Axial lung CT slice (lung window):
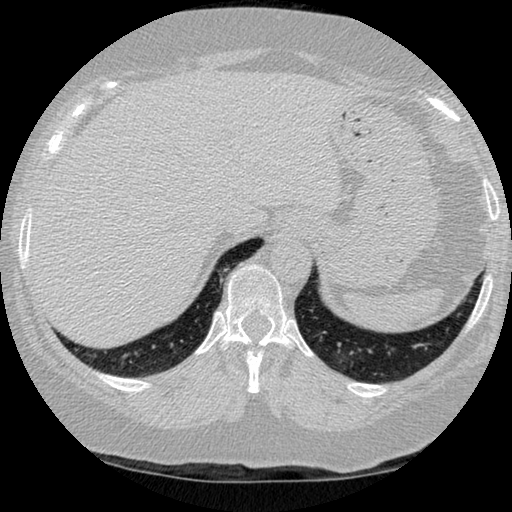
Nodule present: no